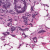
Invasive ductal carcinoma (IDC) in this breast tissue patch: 0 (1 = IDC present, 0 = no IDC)